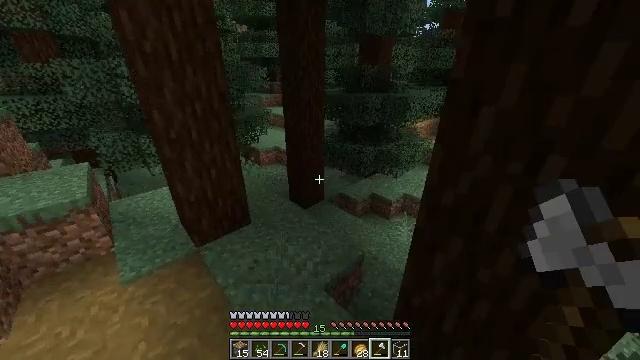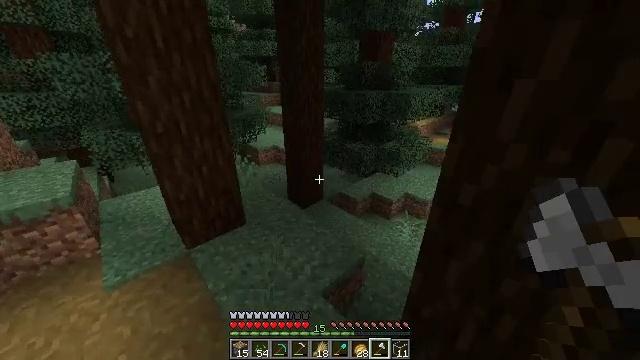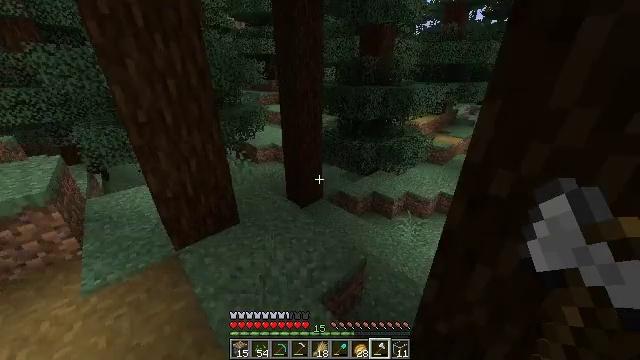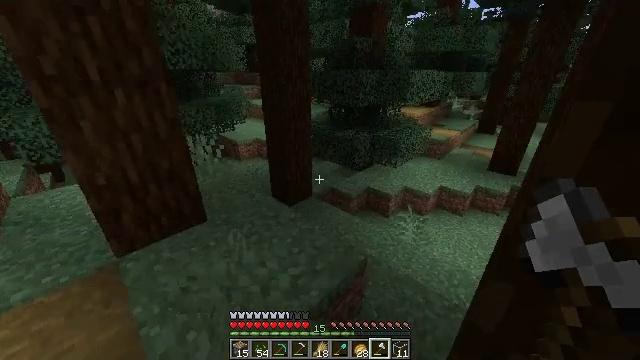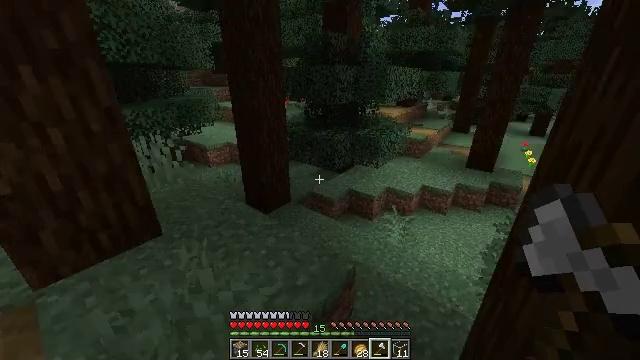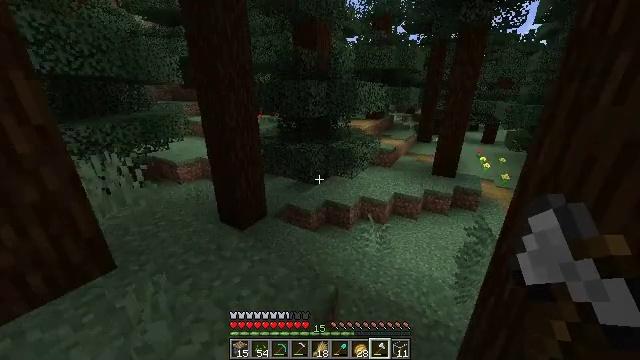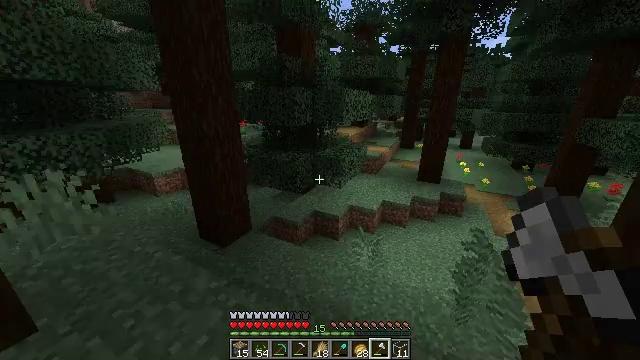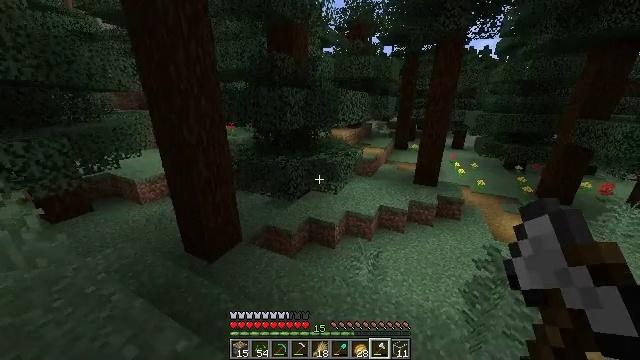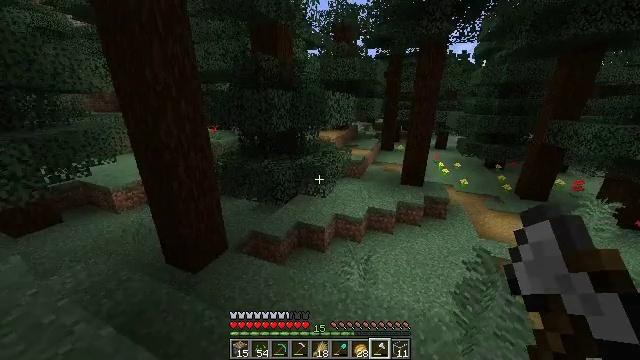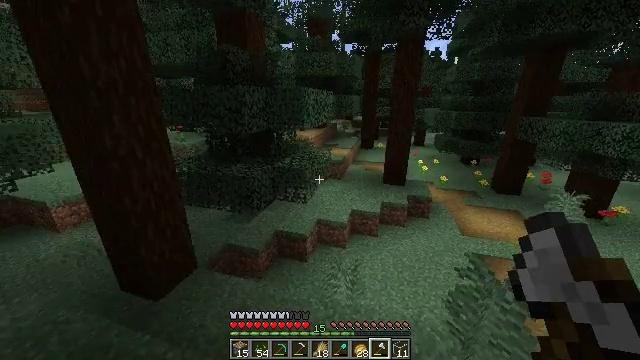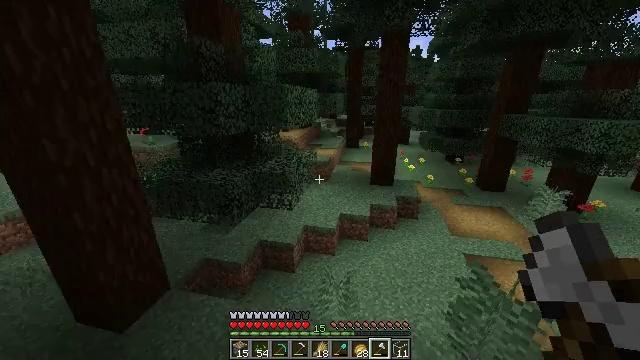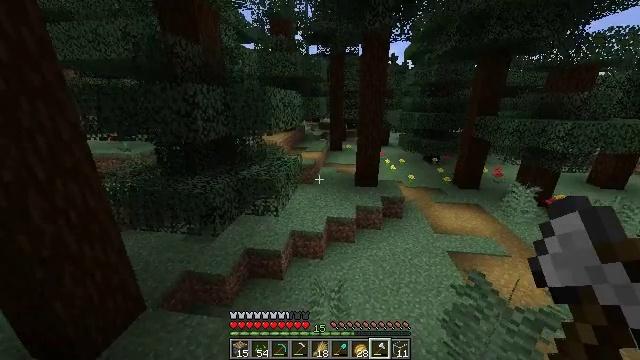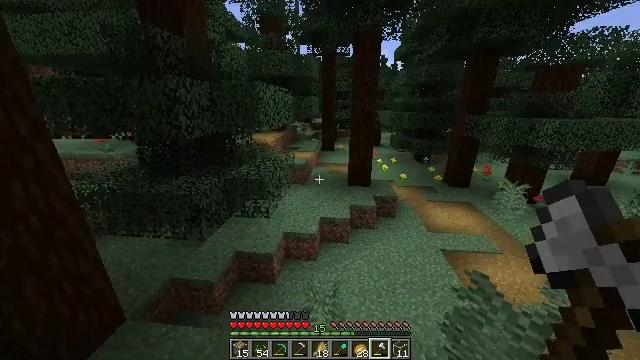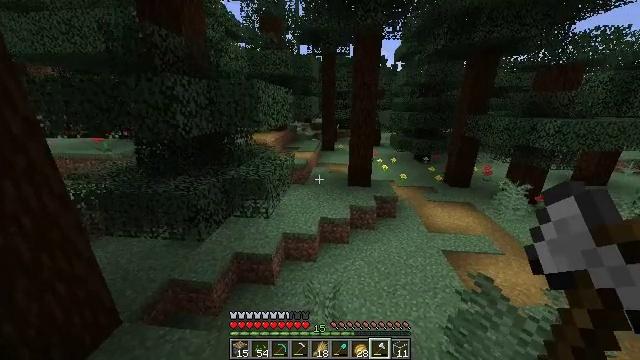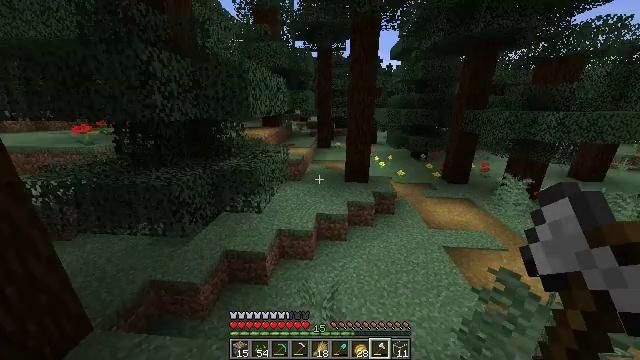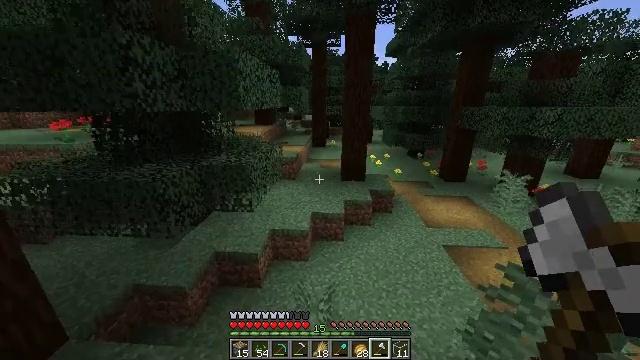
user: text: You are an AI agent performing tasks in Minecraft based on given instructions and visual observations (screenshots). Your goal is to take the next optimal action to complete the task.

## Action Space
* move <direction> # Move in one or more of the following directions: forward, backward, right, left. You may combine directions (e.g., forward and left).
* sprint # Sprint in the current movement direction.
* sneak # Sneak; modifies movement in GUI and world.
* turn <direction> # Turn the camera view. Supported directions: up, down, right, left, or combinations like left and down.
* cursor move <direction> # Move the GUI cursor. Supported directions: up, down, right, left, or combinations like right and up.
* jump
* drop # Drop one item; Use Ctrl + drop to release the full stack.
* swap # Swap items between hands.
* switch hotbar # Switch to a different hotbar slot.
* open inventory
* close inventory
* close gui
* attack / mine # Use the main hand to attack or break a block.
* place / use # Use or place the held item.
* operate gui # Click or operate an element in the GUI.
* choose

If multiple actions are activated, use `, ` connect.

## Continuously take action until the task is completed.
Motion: motion action
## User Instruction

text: Gather grass block for landscaping.
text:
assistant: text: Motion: move forward
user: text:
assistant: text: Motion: move forward
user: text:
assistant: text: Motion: move forward, turn right
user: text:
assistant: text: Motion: move forward, sprint, turn right and up
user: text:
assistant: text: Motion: move forward, sprint, turn right and up
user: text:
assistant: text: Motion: move forward, sprint, turn right and up
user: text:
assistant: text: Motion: move forward, sprint, turn right
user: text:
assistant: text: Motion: move forward, turn right
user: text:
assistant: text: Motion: move forward, turn right
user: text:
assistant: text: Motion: move forward, turn right
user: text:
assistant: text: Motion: move forward, turn right
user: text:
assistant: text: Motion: move forward, turn right
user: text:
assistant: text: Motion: move forward, sprint
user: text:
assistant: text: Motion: move forward, sprint, turn right
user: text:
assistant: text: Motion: move forward, sprint, turn right
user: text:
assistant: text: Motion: move forward, sprint, turn right
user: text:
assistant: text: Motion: move forward, turn right
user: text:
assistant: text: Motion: move forward, sprint, turn right and up
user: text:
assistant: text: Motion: move forward, sprint, turn right
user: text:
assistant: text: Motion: move forward, sprint
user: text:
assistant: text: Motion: move forward, sprint
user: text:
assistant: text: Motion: move forward
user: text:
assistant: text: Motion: move forward, turn left and up
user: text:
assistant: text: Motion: move forward, turn left and up
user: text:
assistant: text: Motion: move forward, turn left and up, jump
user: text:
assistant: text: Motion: move forward, jump
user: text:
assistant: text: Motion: move forward, turn left and up, jump
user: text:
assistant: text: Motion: move forward, turn up, jump
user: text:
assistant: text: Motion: move forward, jump
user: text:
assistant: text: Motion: move forward, jump